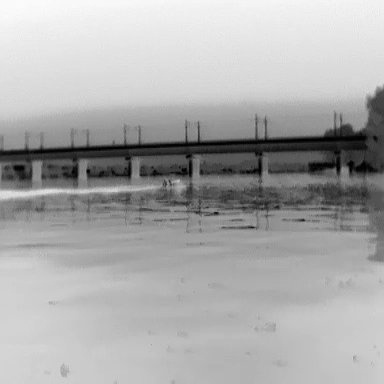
There is a canoe in the infrared image.